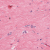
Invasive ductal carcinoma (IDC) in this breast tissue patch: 0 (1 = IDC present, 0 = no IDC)